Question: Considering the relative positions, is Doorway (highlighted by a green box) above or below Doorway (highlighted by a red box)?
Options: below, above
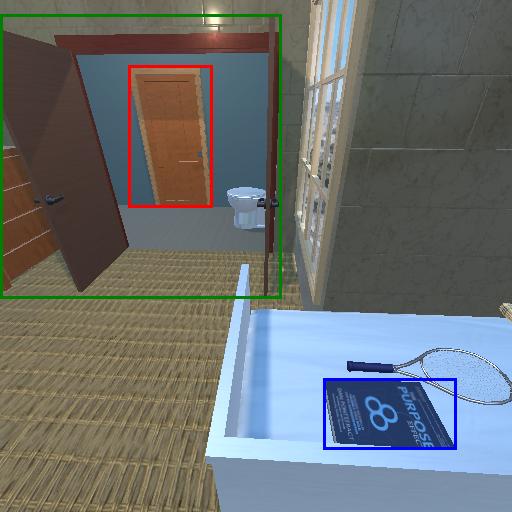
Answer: below